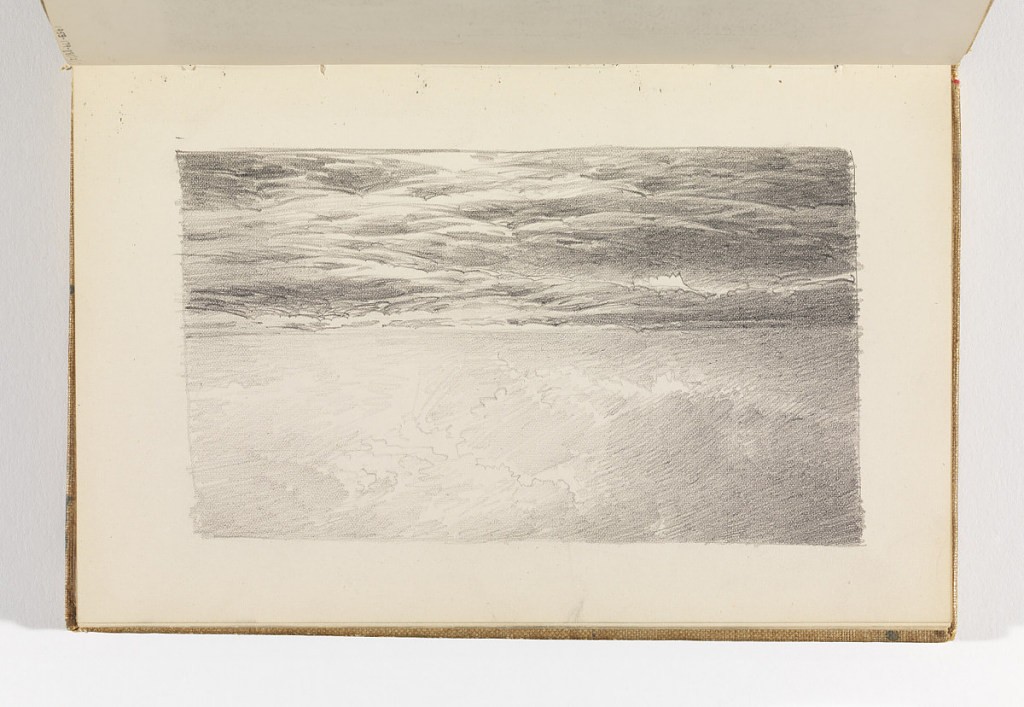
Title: Study of Ocean, Waves, and Clouds
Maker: William Trost Richards, American, 1833–1905
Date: after 1878
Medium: Graphite on cream wove paper
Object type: Sketchbook folio
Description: Flat sea in foreground, dark sky on left lightens to right